Milling tool wear sample.
Tool blade image: 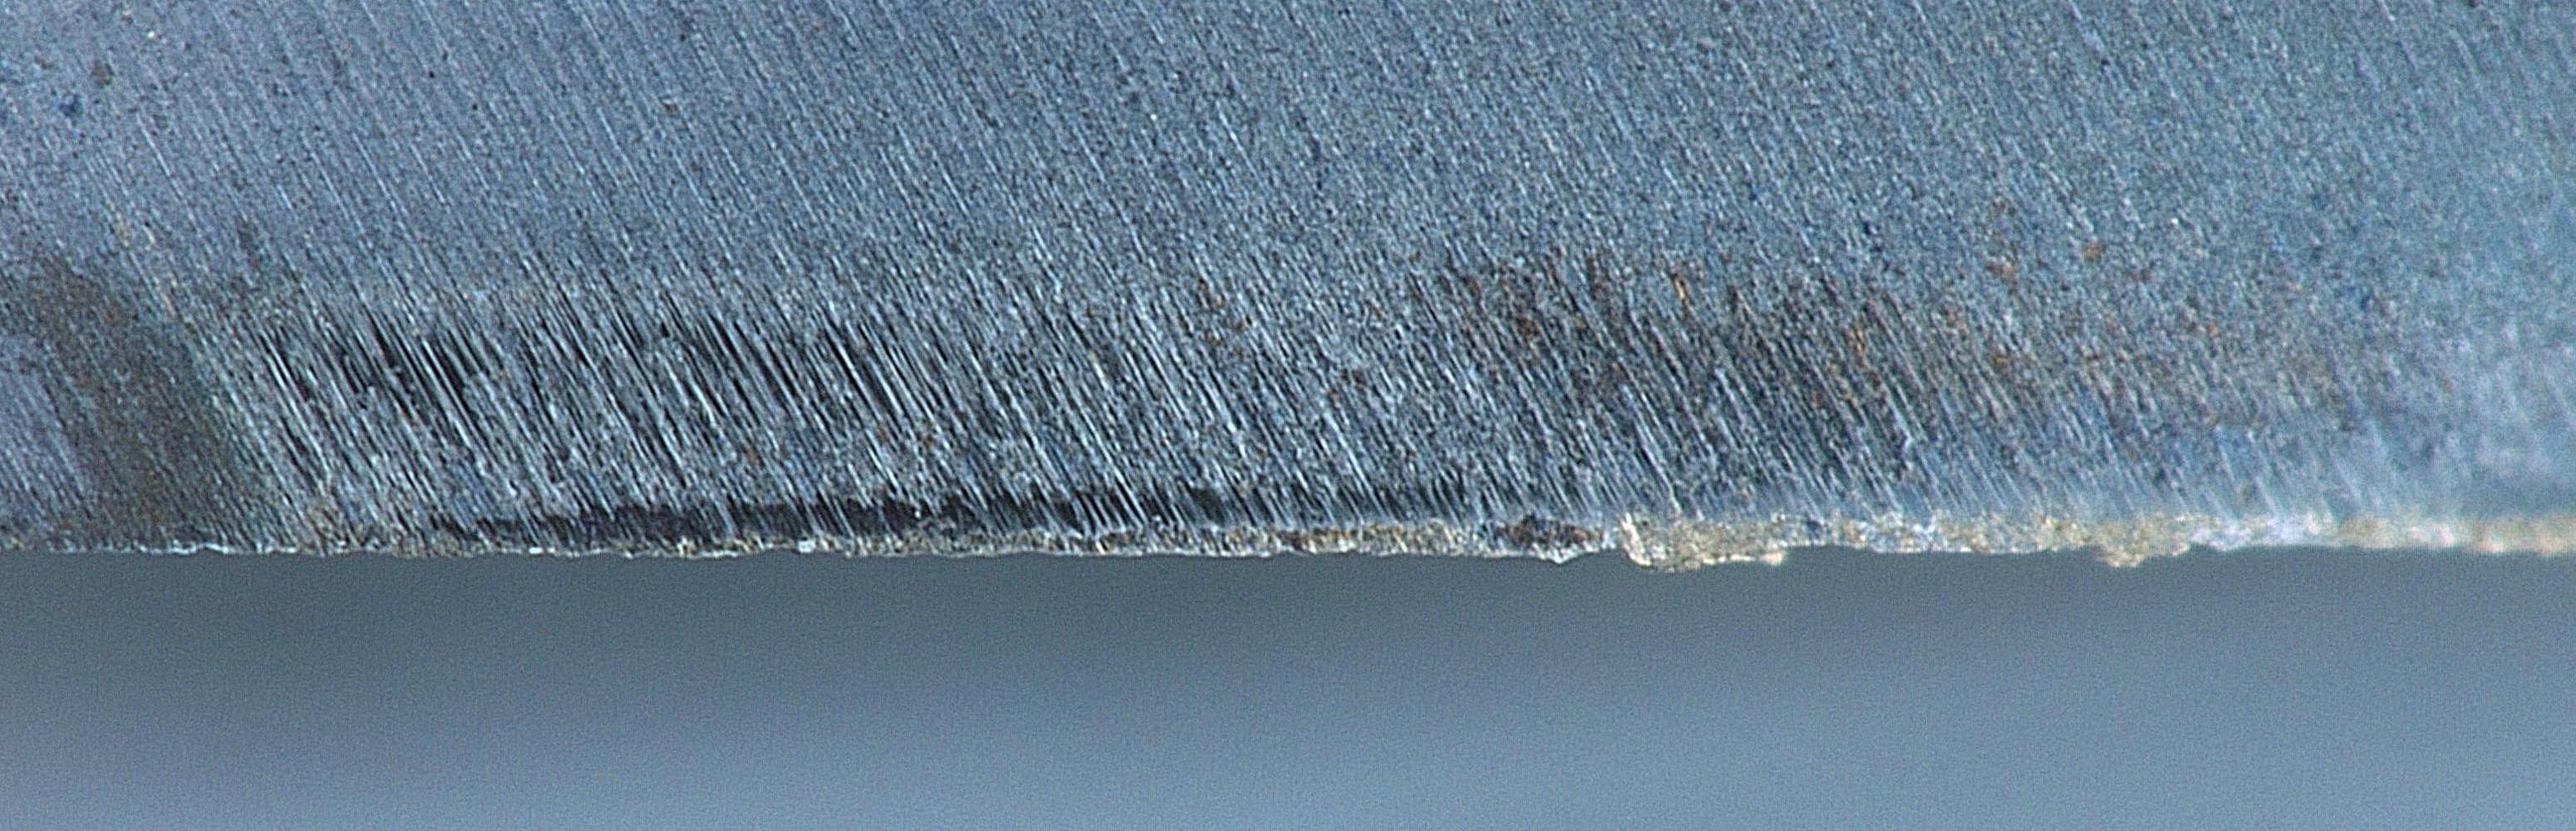
Chip image: 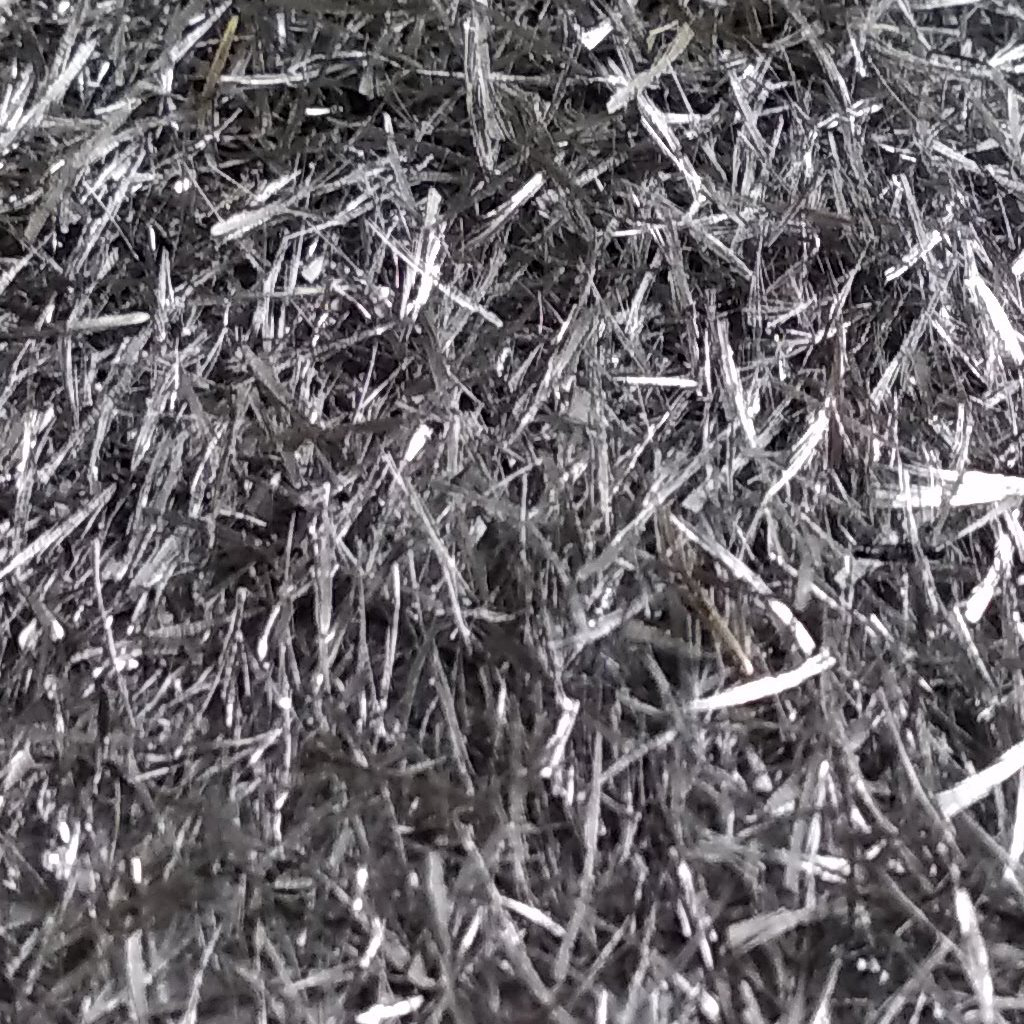
Workpiece image: 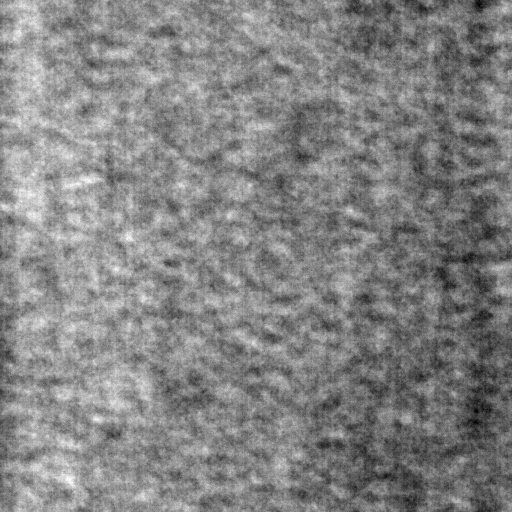
Tool wear state: sharp
Gaps: 10.14
Flank wear: 66.79
Overhang: 16.38
Force-signal Mel-spectrograms (X, Y, Z axes): 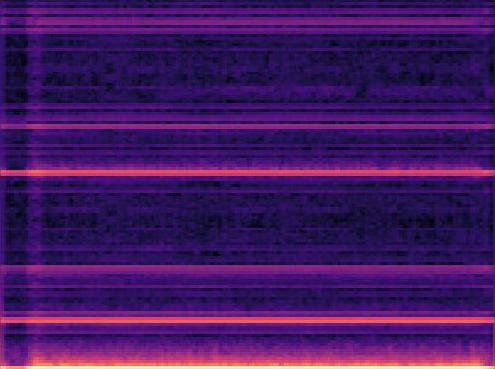 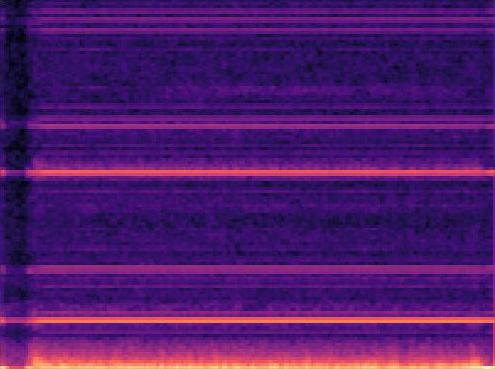 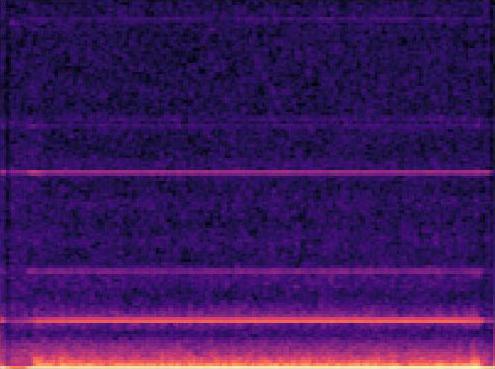
Force-signal scalograms (X, Y, Z axes): 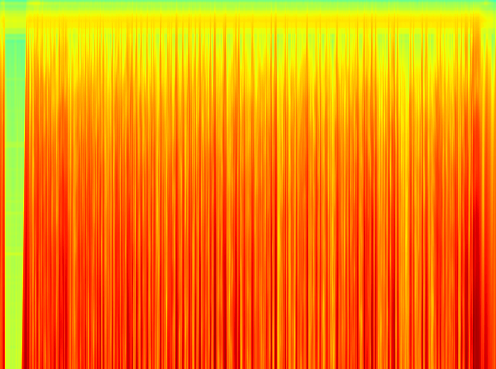 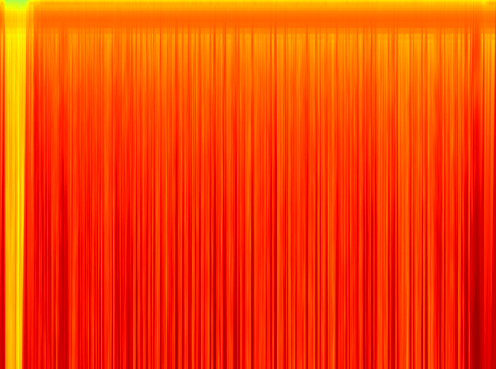 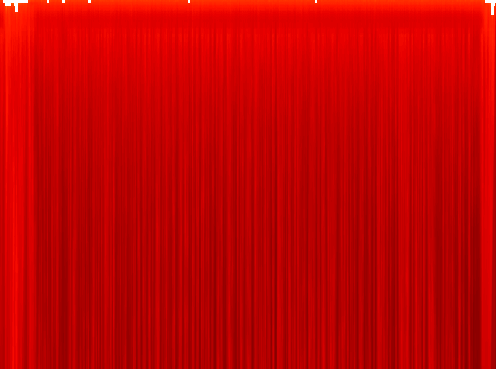
Force phase: steady_state_stabilization_wear